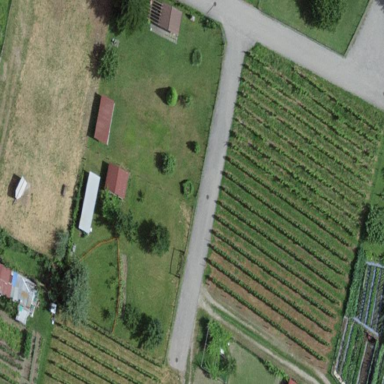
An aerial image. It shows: Vineyard with grape crops.